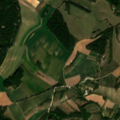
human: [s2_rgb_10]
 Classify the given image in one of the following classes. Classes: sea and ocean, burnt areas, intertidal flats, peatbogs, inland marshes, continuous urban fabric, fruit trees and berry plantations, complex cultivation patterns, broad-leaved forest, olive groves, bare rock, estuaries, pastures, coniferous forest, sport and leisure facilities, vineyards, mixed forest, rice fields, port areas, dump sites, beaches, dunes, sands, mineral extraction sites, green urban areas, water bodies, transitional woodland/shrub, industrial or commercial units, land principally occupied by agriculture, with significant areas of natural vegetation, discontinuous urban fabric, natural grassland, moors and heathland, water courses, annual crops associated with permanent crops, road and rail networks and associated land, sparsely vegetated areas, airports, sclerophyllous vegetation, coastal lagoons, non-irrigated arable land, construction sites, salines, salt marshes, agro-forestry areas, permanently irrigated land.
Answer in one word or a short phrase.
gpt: discontinuous urban fabric, non-irrigated arable land, vineyards, land principally occupied by agriculture, with significant areas of natural vegetation, broad-leaved forest